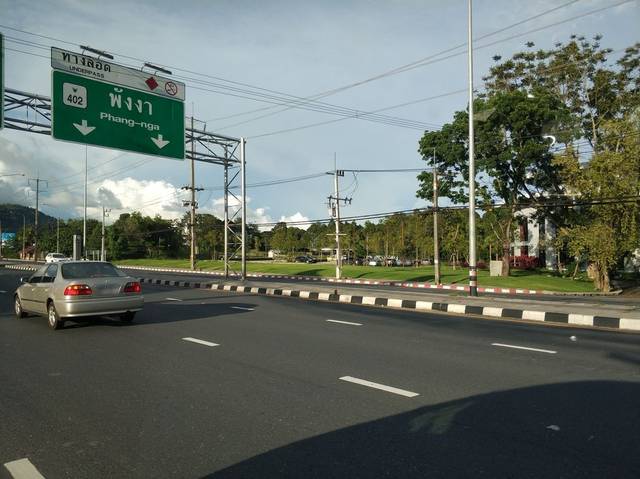
Region: Thailand
Coordinates: 7.9, 98.368